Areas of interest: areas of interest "Xianyang Liyuan Company Gas Station (11th Company Station)"
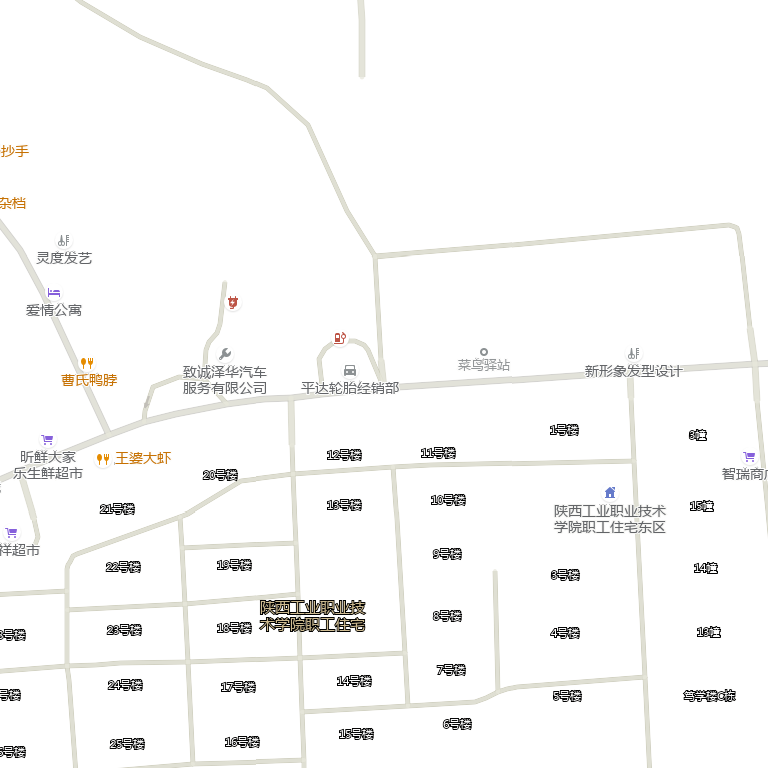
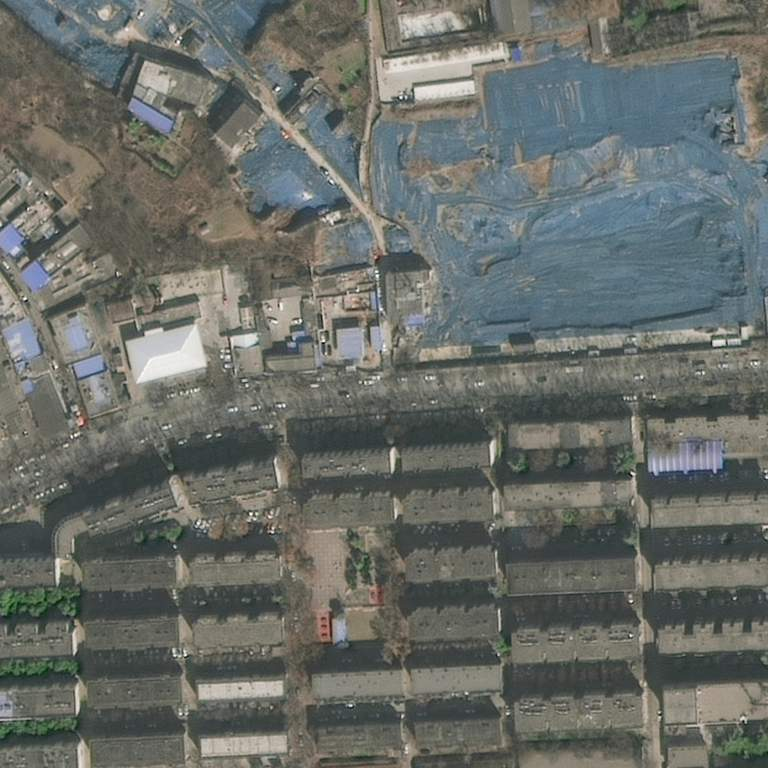